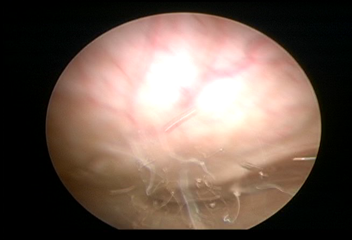
Modality: WLC
Class: Normal mucosa
Bladder cancer association: No